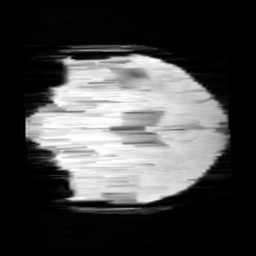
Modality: minIP
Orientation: coronal
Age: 12
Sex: female
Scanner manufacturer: siemens
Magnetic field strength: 3 T
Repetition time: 0.027 s
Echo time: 0.02 s